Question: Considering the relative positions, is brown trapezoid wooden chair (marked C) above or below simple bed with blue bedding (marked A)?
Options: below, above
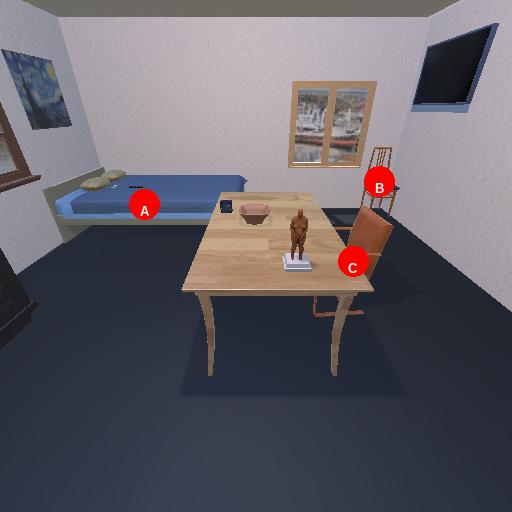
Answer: below